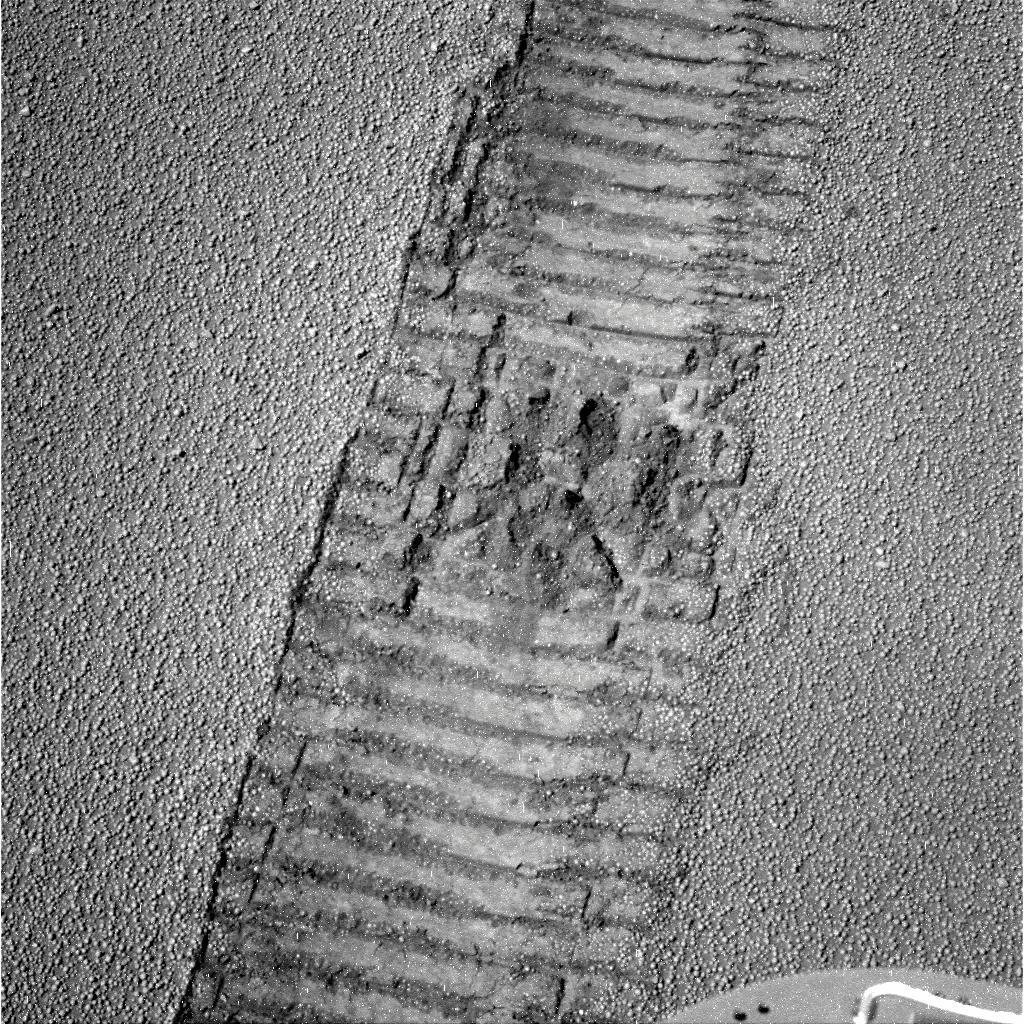
Terrain classes present: Background, Gravel / Sand / Soil, Track